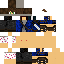
A male human skin with medium skin, wearing brown long hair dressed in a blue hoodie and black pants, featuring a closed mouth.